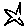
Label: star